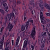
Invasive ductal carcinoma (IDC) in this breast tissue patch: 1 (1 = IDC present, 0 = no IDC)